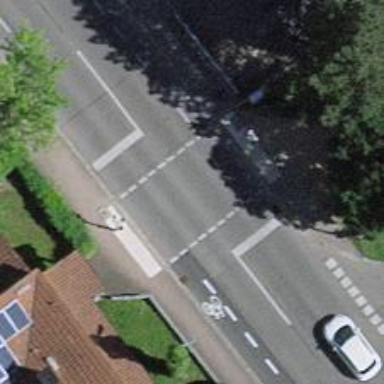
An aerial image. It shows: Road crossing with traffic signals.